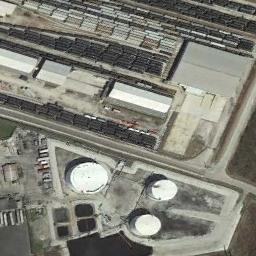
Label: storage_tank